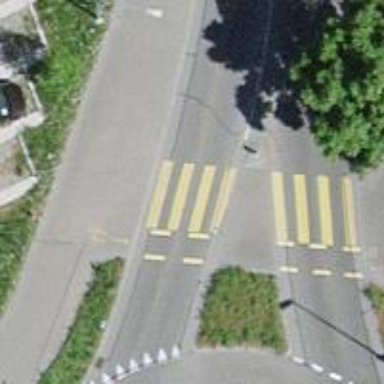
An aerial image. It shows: Marked road crossing with pedestrian island.